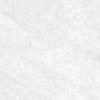
Label: no_change